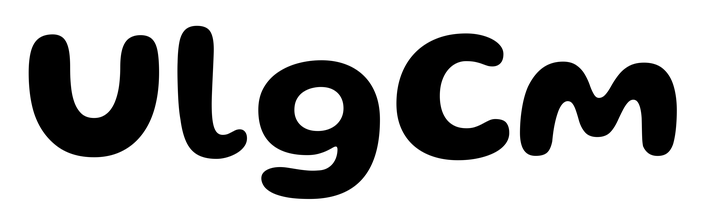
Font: Gluten_SemiBold